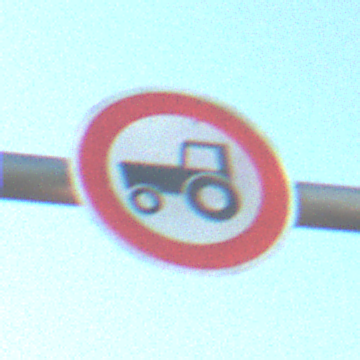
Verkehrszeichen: VerbotKraftfahrzeugeZuegeNichtSchneller25
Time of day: MorningAfternoon
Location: Outdoor (Nature)
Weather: Clear
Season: NotSpecified
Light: Natural